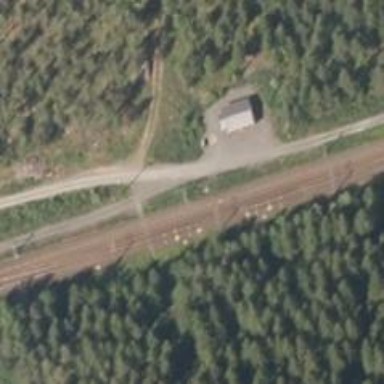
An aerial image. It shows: Railroad crossover.